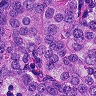
Metastatic tissue present: yes